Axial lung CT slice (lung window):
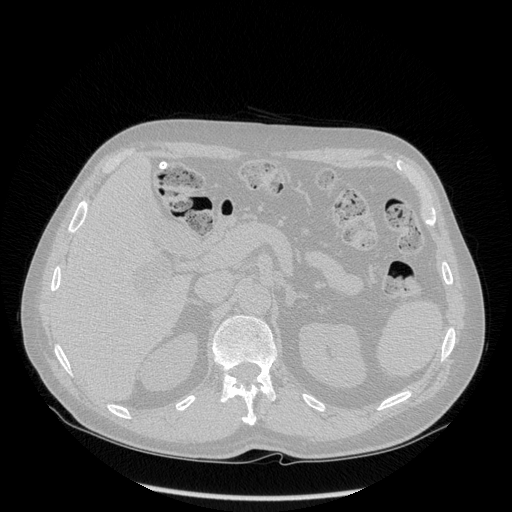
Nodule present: no